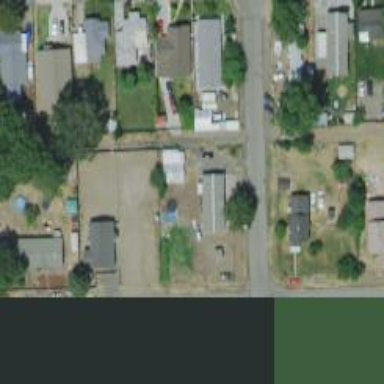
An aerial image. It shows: Alley classified as service road.